Interaction volume radius: 10 \u00c5
Interaction volume height: 10 \u00c5
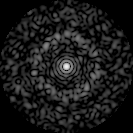
Disorder parameter: 0.8912